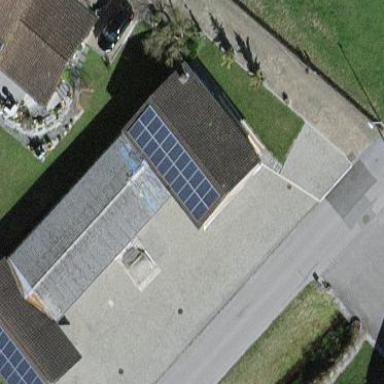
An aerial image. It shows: Building with gabled roof. The roof orientation is along the building.